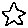
Label: star